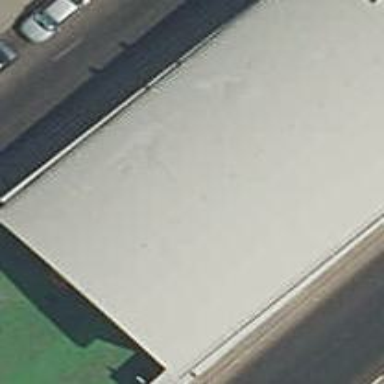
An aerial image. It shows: Building designated for vehicle inspection.